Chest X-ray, PA view. Patient: 41 years old, sex M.
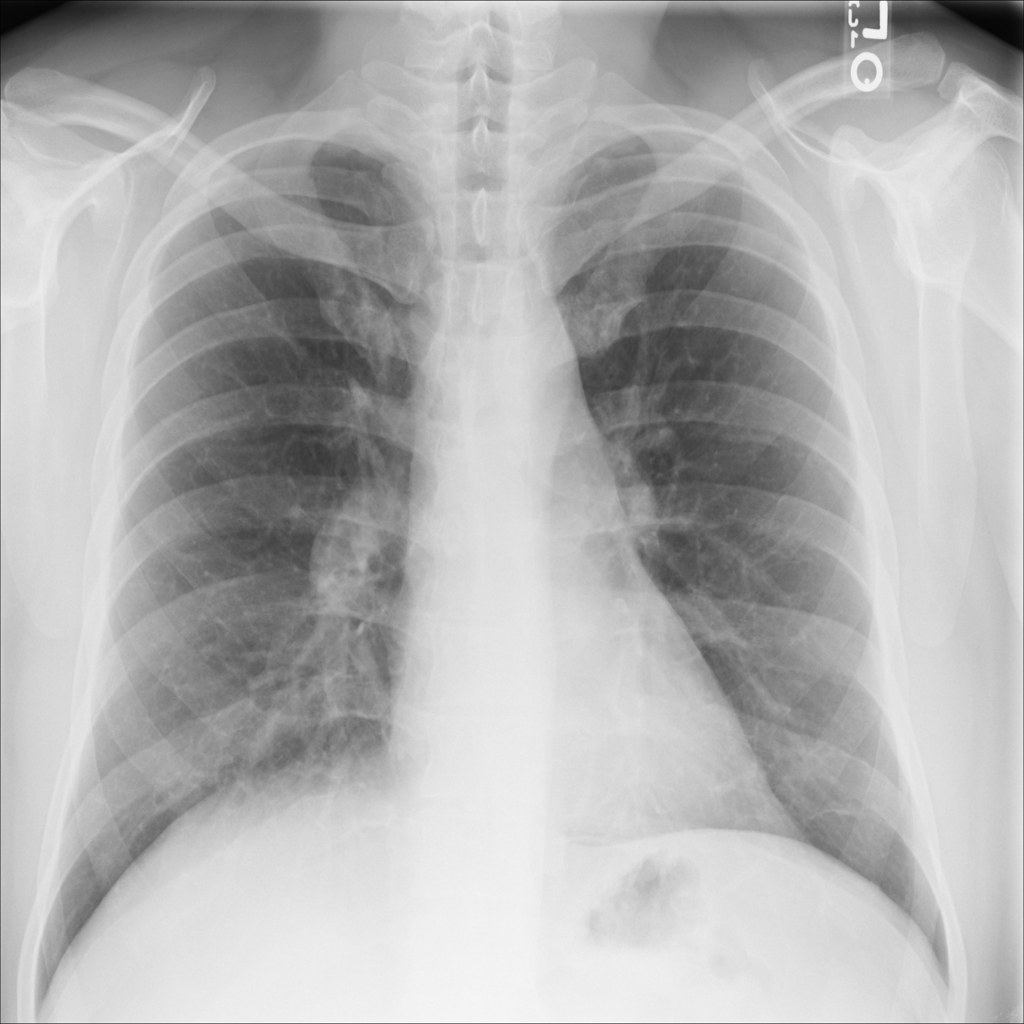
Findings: No Finding